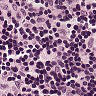
Metastatic tissue present: no